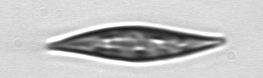
Label: Pleurosigma